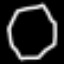
Label: octagon